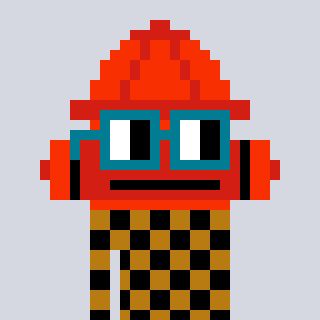
a pixel art character with square dark green glasses, a fire hydrant-shaped head and a gold-colored body on a cool background